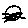
Label: cat